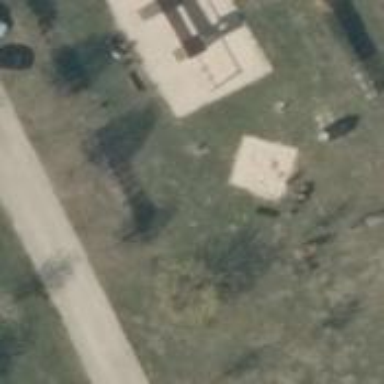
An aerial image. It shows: Playground with springy equipment.